Question:
I want to design a textbox and textarea with some gradients effects inside them look like the above img.
I find a way to set it on button.
But i was not able to fix it to a textarea.
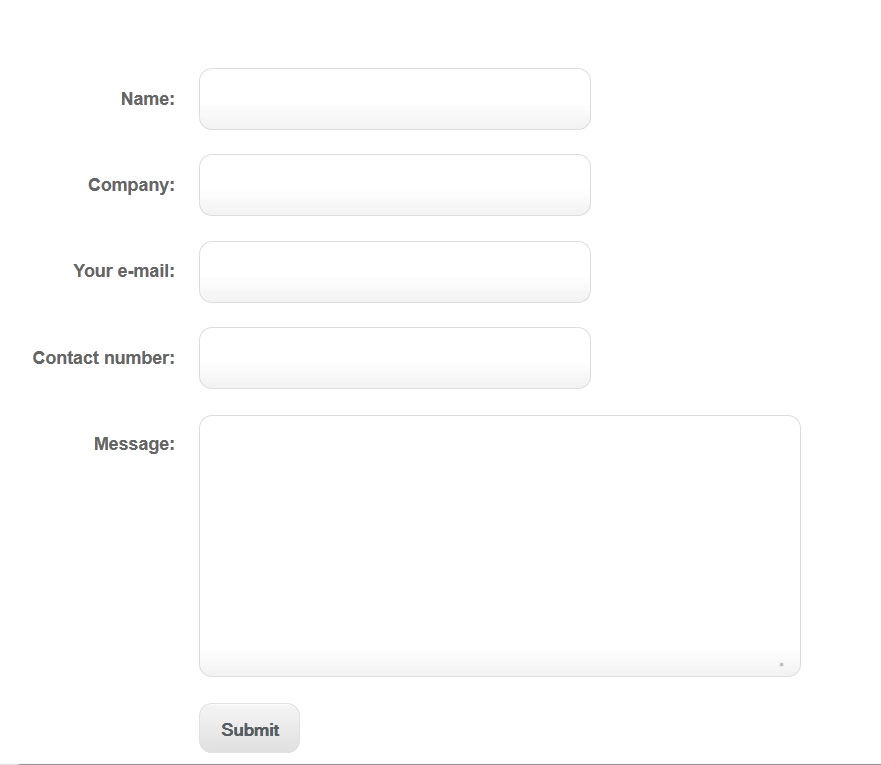
Answer: You can check this <URL>. This will fullfill your need.
Hence you you have not inserted you css and html. We can do this far.
If you need code use the following
> '''
.gradient_effect{
background: rgb(252,255,244); /* Old browsers */
background: -moz-linear-gradient(top, rgba(252,255,244,1) 0%, rgba(223,229,215,1) 40%, rgba(179,190,173,1) 100%); /* FF3.6+ */
background: -webkit-gradient(linear, left top, left bottom, color-stop(0%,rgba(252,255,244,1)), color-stop(40%,rgba(223,229,215,1)), color-stop(100%,rgba(179,190,173,1))); /* Chrome,Safari4+ */
background: -webkit-linear-gradient(top, rgba(252,255,244,1) 0%,rgba(223,229,215,1) 40%,rgba(179,190,173,1) 100%); /* Chrome10+,Safari5.1+ */
background: -o-linear-gradient(top, rgba(252,255,244,1) 0%,rgba(223,229,215,1) 40%,rgba(179,190,173,1) 100%); /* Opera 11.10+ */
background: -ms-linear-gradient(top, rgba(252,255,244,1) 0%,rgba(223,229,215,1) 40%,rgba(179,190,173,1) 100%); /* IE10+ */
background: linear-gradient(to bottom, rgba(252,255,244,1) 0%,rgba(223,229,215,1) 40%,rgba(179,190,173,1) 100%); /* W3C */
filter: progid:DXImageTransform.Microsoft.gradient( startColorstr='#fcfff4', endColorstr='#b3bead',GradientType=0 ); /* IE6-9 */
'''
'''
.text_box-border:double 5px #000000;
-moz-border-radius-topleft: 8px;
-moz-border-radius-topright:8px;
-moz-border-radius-bottomleft:8px;
-moz-border-radius-bottomright:8px;
-webkit-border-top-left-radius:8px;
-webkit-border-top-right-radius:8px;
-webkit-border-bottom-left-radius:8px;
-webkit-border-bottom-right-radius:8px;
border-top-left-radius:8px;
border-top-right-radius:8px;
border-bottom-left-radius:8px;
border-bottom-right-radius:8px;
-moz-box-shadow: 10px 10px 5px #8c898c;
-webkit-box-shadow: 10px 10px 5px #8c898c;
box-shadow: 10px 10px 5px #8c898c;
}
'''